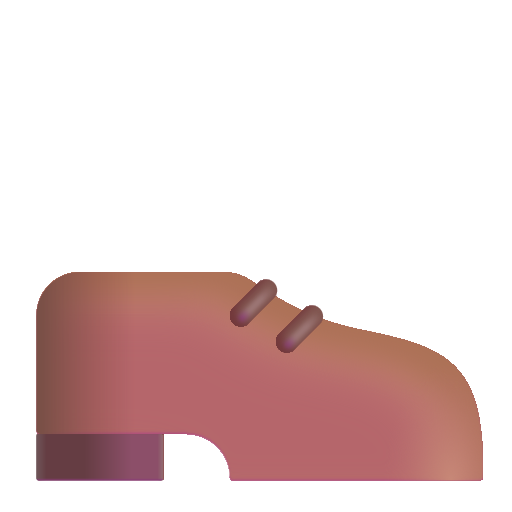
mans shoe color